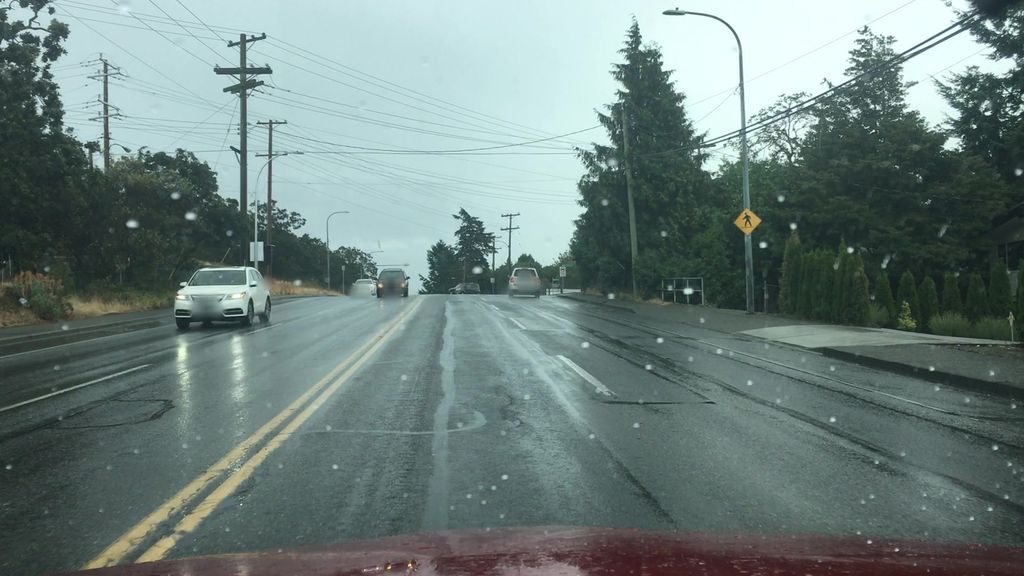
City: victoria